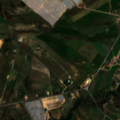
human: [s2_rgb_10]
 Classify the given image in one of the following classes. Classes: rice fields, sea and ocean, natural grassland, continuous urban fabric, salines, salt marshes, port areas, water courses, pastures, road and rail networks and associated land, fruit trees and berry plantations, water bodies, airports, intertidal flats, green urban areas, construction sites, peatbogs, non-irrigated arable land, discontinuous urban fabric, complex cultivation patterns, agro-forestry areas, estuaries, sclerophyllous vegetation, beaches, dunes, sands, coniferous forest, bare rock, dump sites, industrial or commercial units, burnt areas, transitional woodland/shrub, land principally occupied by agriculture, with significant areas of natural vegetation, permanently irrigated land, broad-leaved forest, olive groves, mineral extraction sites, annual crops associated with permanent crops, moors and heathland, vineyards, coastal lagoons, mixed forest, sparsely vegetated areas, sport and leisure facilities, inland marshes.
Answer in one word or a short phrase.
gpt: non-irrigated arable land, permanently irrigated land, pastures, transitional woodland/shrub